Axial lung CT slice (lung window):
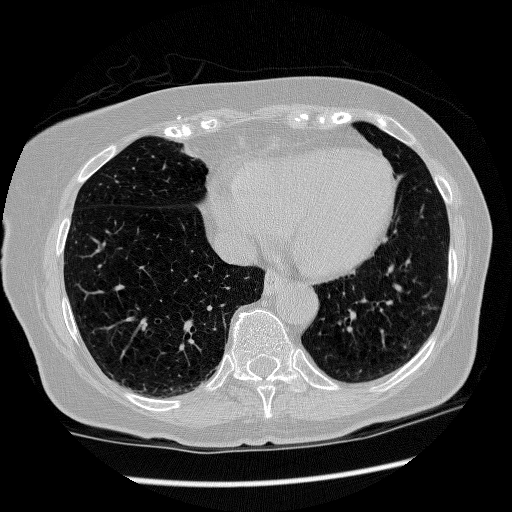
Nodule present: no